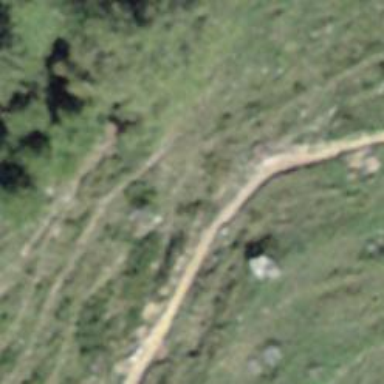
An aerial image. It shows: Path.